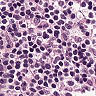
Metastatic tissue present: no